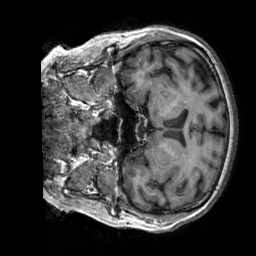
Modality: T1w
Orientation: coronal
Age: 65
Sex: female
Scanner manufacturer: siemens
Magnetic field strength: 3 T
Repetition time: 2.3 s
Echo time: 0.00303 s